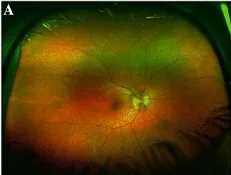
Fundus photograph of the right and left eyes. (A) Wide field color fundus photograph of the right eye: blurred optic disc margin.
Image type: ophthalmic_imaging (fundus_photograph)